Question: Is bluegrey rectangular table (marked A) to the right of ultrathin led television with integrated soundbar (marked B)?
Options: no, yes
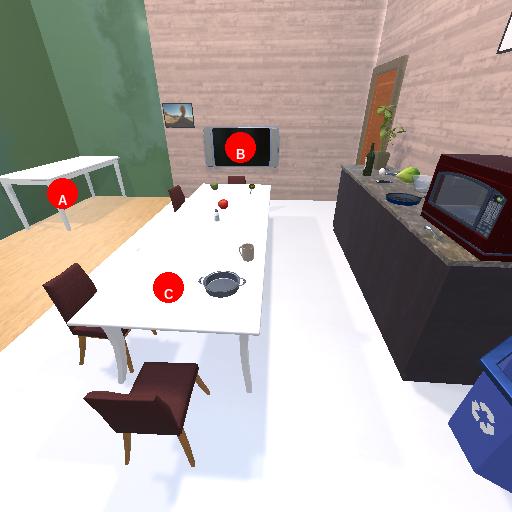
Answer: no